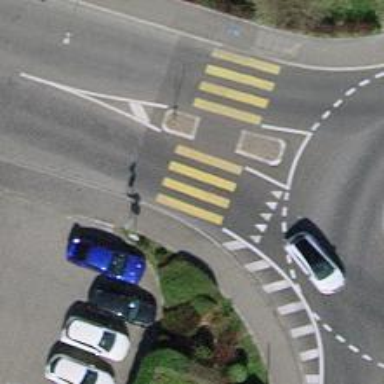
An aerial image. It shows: Zebra crossing with road island.